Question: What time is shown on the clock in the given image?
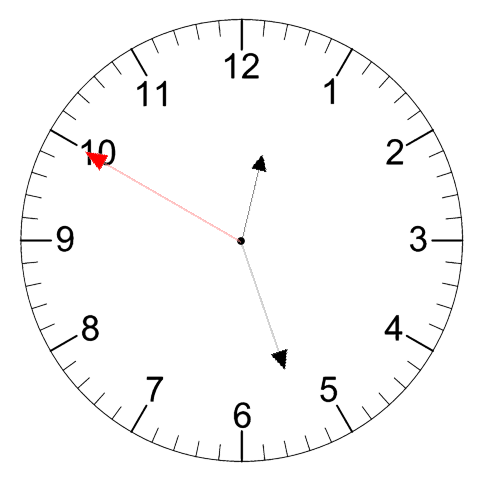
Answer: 12:26:50